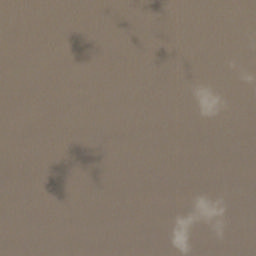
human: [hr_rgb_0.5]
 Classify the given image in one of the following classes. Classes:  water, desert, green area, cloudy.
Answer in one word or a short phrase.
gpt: cloudy